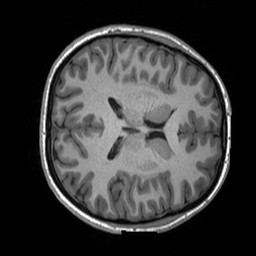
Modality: T1w
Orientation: axial
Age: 25
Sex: female
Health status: healthy
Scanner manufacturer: siemens
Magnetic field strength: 3 T
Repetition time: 2 s
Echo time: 0.00197 s